高一 · 立体几何学
一个正方体内接于一个球 (即正方体的 8 个顶点都在球面上), 过球心作一截面, 则截面的图形可能是

(1)

(2)

(3)

(4)
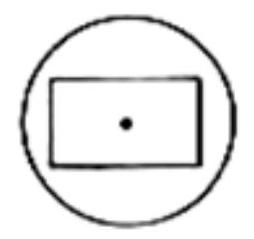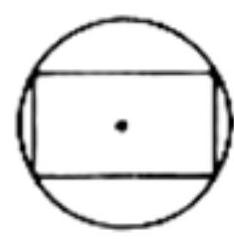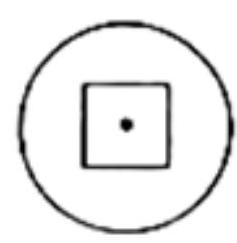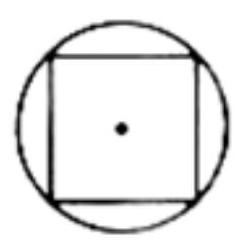
答案: ）(2）(3）
解析: 【分析】

根据截面平行于侧面; 截面过体对角线; 截面不平行于侧面不过体对角线; 三种情况得到答案.

【详解】

当截面平行于正方体的一个侧面时得 (3);

当截面过正方体的体对角线时得 (2);

当截面既不平行于任何侧面也不过体对角线时得（1；

但无论如何都不能截出 (4).

答案: (1) (2)(3).

【点睛】

本题考查了截面图形, 漏解是容易发生的错误.